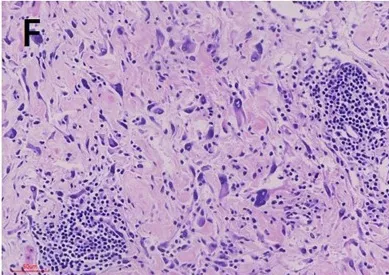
(F) Scattered giant tumor cells were visible. Lymphocyte and plasma cell infiltration and lymphoid follicle formation were noted in the stroma.
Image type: pathology (h&e)